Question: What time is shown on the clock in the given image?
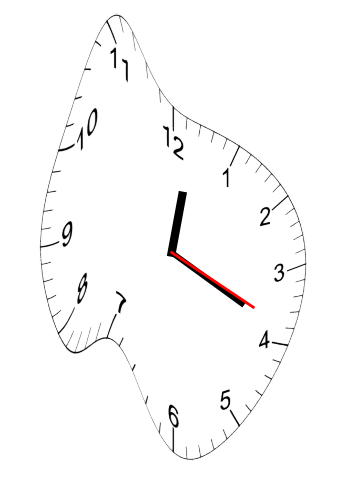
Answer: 12:19:19